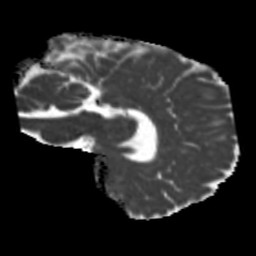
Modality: MD
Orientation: sagittal
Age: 46
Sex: male
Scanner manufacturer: siemens
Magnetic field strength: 3 T
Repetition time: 5.25 s
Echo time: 0.08 s